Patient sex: F
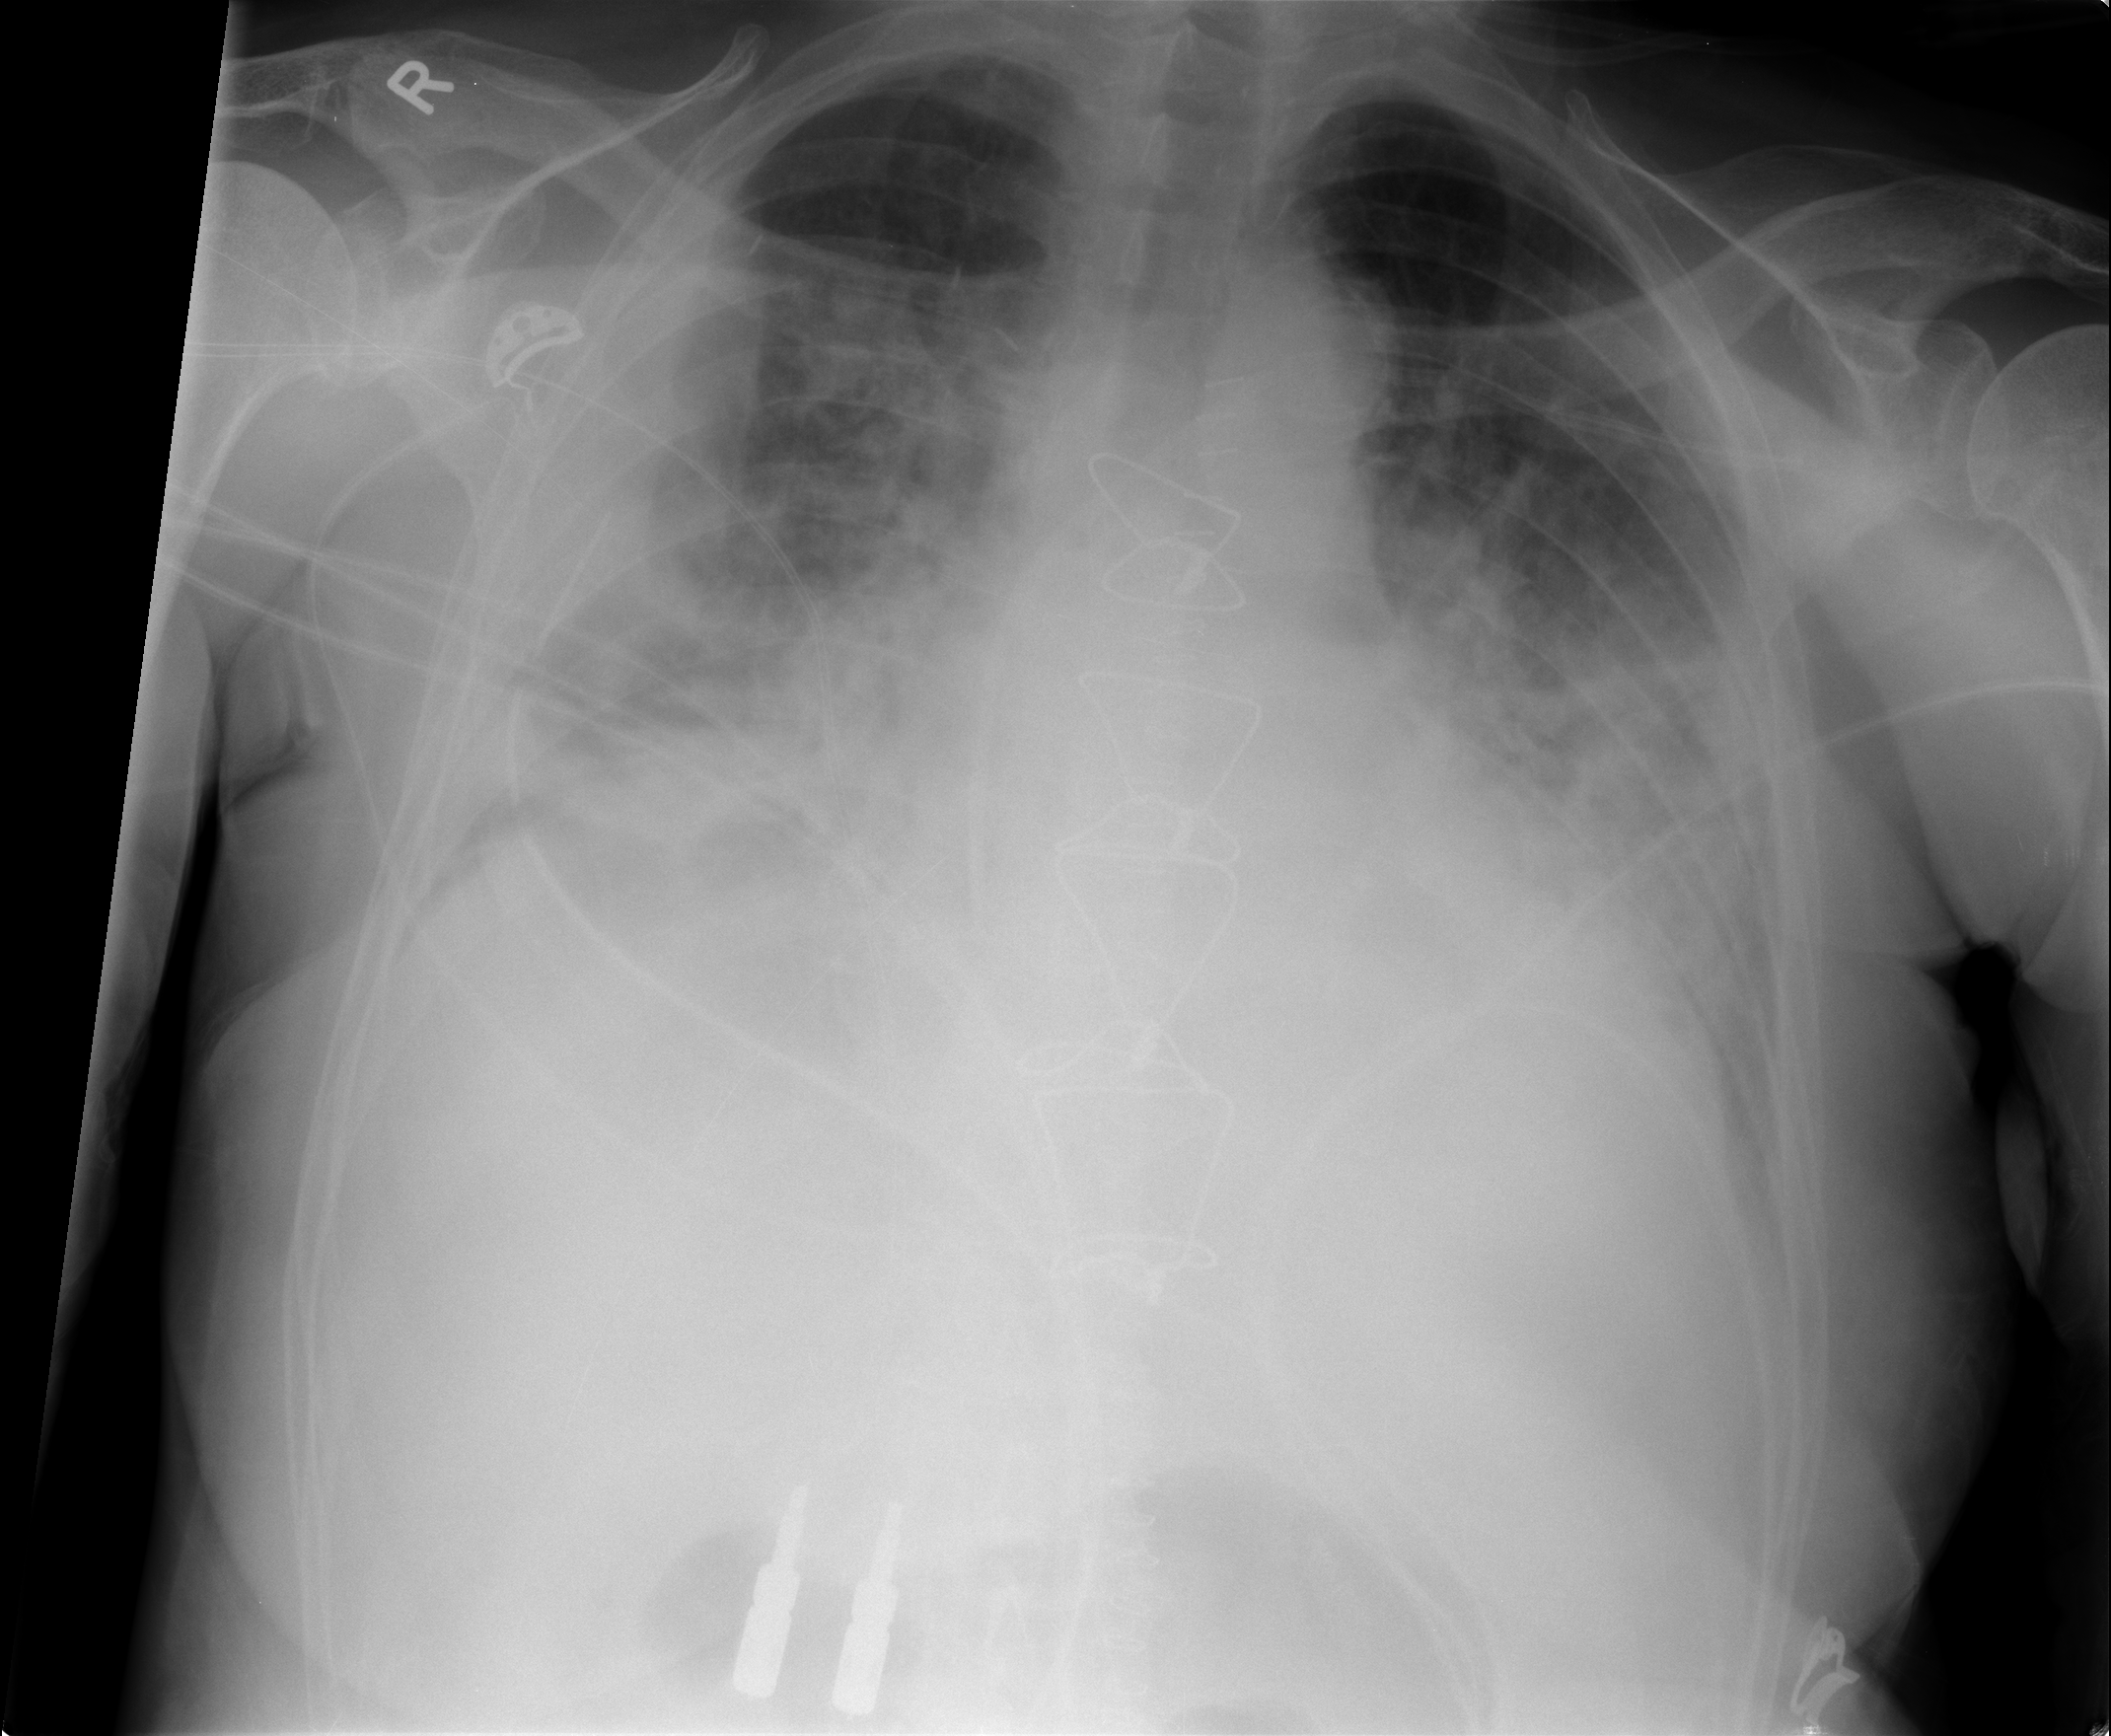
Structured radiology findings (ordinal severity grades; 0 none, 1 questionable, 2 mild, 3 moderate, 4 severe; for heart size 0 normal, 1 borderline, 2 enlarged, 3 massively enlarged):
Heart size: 2
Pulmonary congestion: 2
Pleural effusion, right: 3
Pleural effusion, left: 2
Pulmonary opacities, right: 3
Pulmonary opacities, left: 2
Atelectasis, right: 2
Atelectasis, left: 2